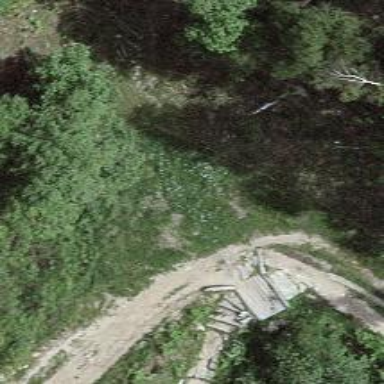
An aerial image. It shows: Unpaved path.